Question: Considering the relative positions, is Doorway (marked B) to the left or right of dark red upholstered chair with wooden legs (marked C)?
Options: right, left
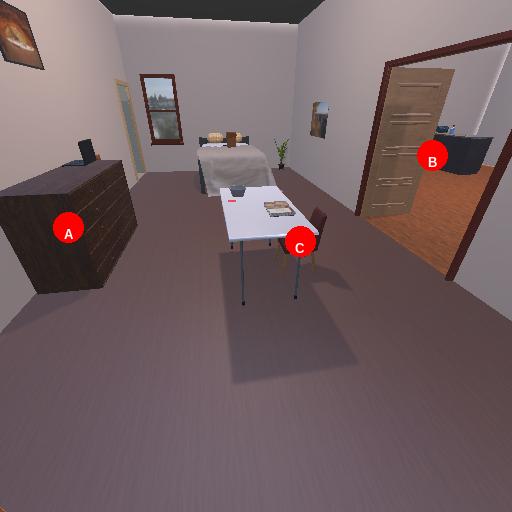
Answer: right